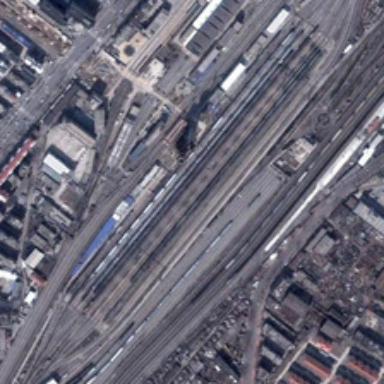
There are several long trains stopping in the abreast spindle shaped rails surrounded by houses .